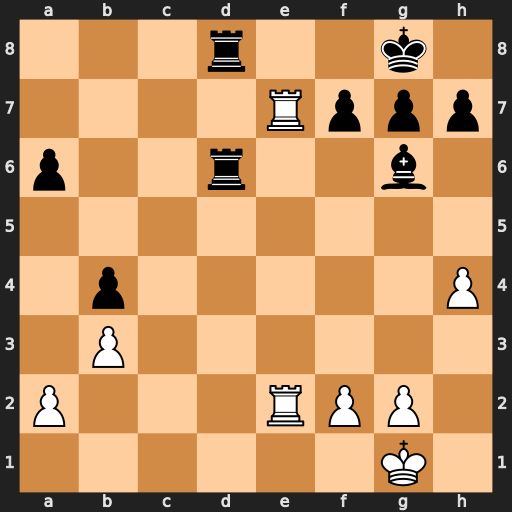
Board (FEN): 3r2k1/4Rppp/p2r2b1/8/1p5P/1P6/P3RPP1/6K1
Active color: w
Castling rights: -
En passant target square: -
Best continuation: Re8+ Rxe8 Rxe8#